Question: I have a WCF client, that asks for order confirmation and WCF service with two methods:
1) UpdateOrder - updates order data in database (UpdateOrder call comes from external service)
2) GetConfirmationResult - which holds return of result till order status will change from pending to something else.
Question is, how to make notification from UpdateOrder to GetConfirmationResult, that order status has changed, in WCF?
Update: would be best, if I could leave InstanceContextMode as Per-Call.
Update 2: Let's say possible order statuses are Pending, Confirmed, Rejected. ConfirmOrder may change order status to Confirmed or Rejected, GetConfirmationResult should not return result until it is changed by Confirm order.
Update 3: I've changed image with sequence to display whole stack.

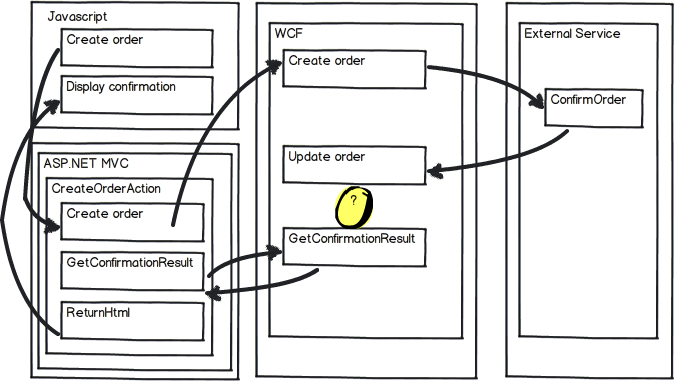
Answer: At the moment I've solved it using EventWaitHandle - not sure if it is the best way, but it looks quite clean, nicely supports timeout and is quite testable.
'''
public class TestClass
{
public static event OrderUpdateHandler UpdatedOrder;
public void UpdateData(Order order)
{
// ...
OnOrderUpdated(args);
}
public Order GetConfirmedOrder(int id, TimeSpan waitToConfirm)
{
var order = GetOrderFromDatabase();
if (order.Status == OrderStatus.Pending)
{
var eventHandle = new EventWaitHandle(false, EventResetMode.AutoReset);
UpdatedOrderHandler waiter = (s, e) =>
{
if (e.Order.Id == id)
{
order = e.Order;
eventHandle.Set();
}
};
UpdatedOrder += waiter;
if (!eventHandle.WaitOne(waitToConfirm))
{
return order;
}
OrderUpdated -= waiter;
}
return order;
}
}
'''